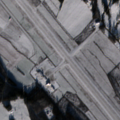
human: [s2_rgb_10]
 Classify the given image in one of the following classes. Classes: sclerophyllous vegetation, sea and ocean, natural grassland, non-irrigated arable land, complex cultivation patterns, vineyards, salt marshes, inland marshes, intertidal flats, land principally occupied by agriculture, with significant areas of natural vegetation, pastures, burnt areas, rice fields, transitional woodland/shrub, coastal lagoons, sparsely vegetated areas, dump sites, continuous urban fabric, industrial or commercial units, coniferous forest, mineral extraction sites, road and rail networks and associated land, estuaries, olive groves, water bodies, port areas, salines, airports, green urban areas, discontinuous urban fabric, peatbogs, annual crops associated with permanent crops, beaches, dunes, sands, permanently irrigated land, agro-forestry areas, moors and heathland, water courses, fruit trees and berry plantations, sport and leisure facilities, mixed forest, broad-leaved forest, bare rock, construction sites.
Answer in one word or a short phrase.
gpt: airports, sport and leisure facilities, non-irrigated arable land, land principally occupied by agriculture, with significant areas of natural vegetation, broad-leaved forest, coniferous forest